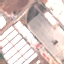
Land use / land cover: Industrial